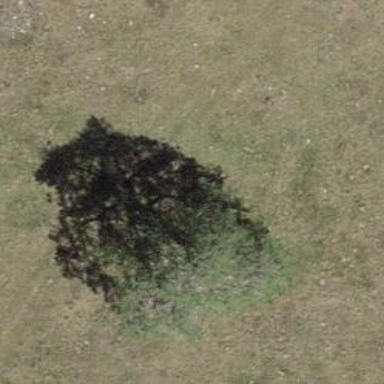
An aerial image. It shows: Beautiful tree in nature.